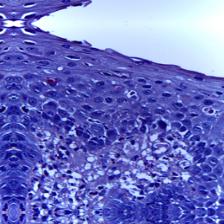
Diagnosis: OSCC